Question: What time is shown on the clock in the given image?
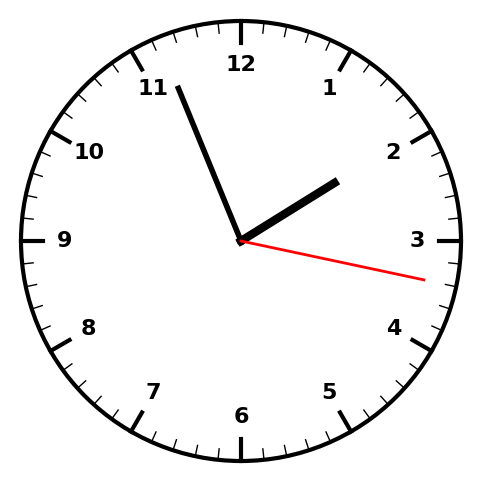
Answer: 01:56:17